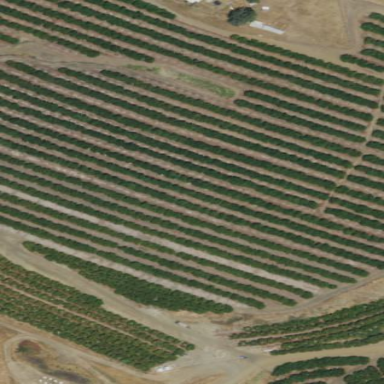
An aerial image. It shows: Orchard.